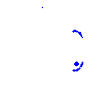
Particle: kaon